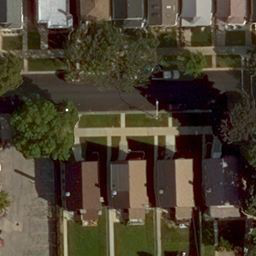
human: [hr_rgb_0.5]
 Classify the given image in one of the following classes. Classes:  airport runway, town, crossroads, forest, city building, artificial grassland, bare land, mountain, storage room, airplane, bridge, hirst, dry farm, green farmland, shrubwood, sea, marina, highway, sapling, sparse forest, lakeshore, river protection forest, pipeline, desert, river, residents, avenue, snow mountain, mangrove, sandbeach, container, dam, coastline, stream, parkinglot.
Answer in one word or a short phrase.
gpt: residents